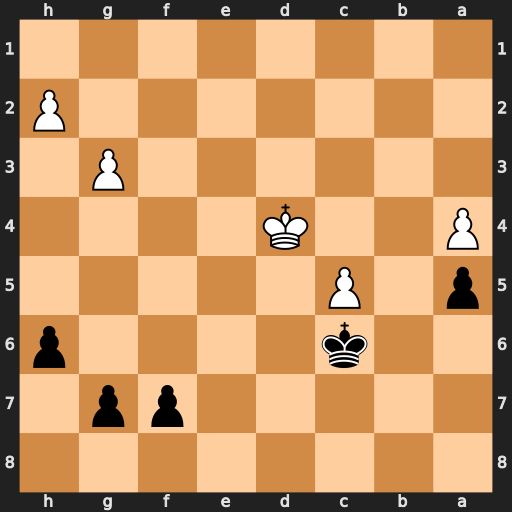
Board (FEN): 8/5pp1/2k4p/p1P5/P2K4/6P1/7P/8
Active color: b
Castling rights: -
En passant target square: -
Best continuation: h5 h3 g6 Kc4 h4 gxh4 f6 Kd4 f5 Kc4 f4 Kd4 f3 Ke3 Kxc5